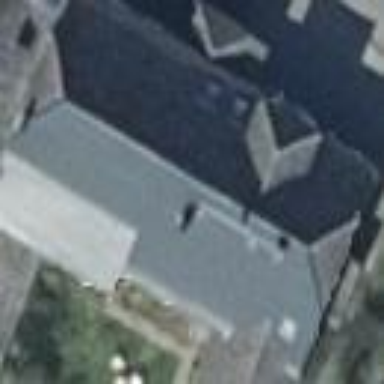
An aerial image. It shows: Building with gabled roof. The roof is grey in color and oriented along the building.